Question: i'm making 8x32b register file below is my verilog code
'''
module register_file(clk, reset, dstW, valW, write, srcA, srcB, valA, valB );
input clk;
input reset;
input[2:0] dstW;
input[31:0] valW;
input write;
input[2:0] srcA;
input[2:0] srcB;
output[31:0] valA;
output[31:0] valB;
reg[31:0] r0eax, r1ecx, r2edx, r3ebx, r4esi, r5edi, r6esp, r7edi;
wire[31:0] reg_input_0, reg_input_1, reg_input_2, reg_input3, reg_input4,
reg_input5, reg_input6, reg_input7;
wire[7:0] decoder_out, select;
assign valA =
(srcA == 3'b000) ? r0eax:
(srcA == 3'b001) ? r1ecx:
(srcA == 3'b010) ? r2edx:
(srcA == 3'b011) ? r3ebx:
(srcA == 3'b100) ? r4esi:
(srcA == 3'b101) ? r5edi:
(srcA == 3'b110) ? r6esp:
(srcA == 3'b111) ? r7edi: 32'bx;
assign valB =
(srcB == 3'b000) ? r0eax:
(srcB == 3'b001) ? r1ecx:
(srcB == 3'b010) ? r2edx:
(srcB == 3'b011) ? r3ebx:
(srcB == 3'b100) ? r4esi:
(srcB == 3'b101) ? r5edi:
(srcB == 3'b110) ? r6esp:
(srcB == 3'b111) ? r7edi: 32'bx;
assign decoder_out[0] = (dstW == 3'b000)? 1'b1 : 1'b0;
assign decoder_out[1] = (dstW == 3'b001)? 1'b1 : 1'b0;
assign decoder_out[2] = (dstW == 3'b010)? 1'b1 : 1'b0;
assign decoder_out[3] = (dstW == 3'b011)? 1'b1 : 1'b0;
assign decoder_out[4] = (dstW == 3'b100)? 1'b1 : 1'b0;
assign decoder_out[5] = (dstW == 3'b101)? 1'b1 : 1'b0;
assign decoder_out[6] = (dstW == 3'b110)? 1'b1 : 1'b0;
assign decoder_out[7] = (dstW == 3'b111)? 1'b1 : 1'b0;
and(select[0], write, decoder_out[0]);
and(select[1], write, decoder_out[1]);
and(select[2], write, decoder_out[2]);
and(select[3], write, decoder_out[3]);
and(select[4], write, decoder_out[4]);
and(select[5], write, decoder_out[5]);
and(select[6], write, decoder_out[6]);
and(select[7], write, decoder_out[7]);
assign reg_input_0 = select[0] ? valW : r0eax;
assign reg_input_1 = select[1] ? valW : r1ecx;
assign reg_input_2 = select[2] ? valW : r2edx;
assign reg_input_3 = select[3] ? valW : r3ebx;
assign reg_input_4 = select[4] ? valW : r4esi;
assign reg_input_5 = select[5] ? valW : r5edi;
assign reg_input_6 = select[6] ? valW : r6esp;
assign reg_input_7 = select[7] ? valW : r7edi;
always @(posedge clk or negedge reset)
begin
if(!reset) begin
r0eax <= 32'b0;
r1ecx <= 32'b0;
r2edx <= 32'b0;
r3ebx <= 32'b0;
r4esi <= 32'b0;
r5edi <= 32'b0;
r6esp <= 32'b0;
r7edi <= 32'b0;
end
else begin
r0eax <= reg_input_0;
r1ecx <= reg_input_1;
r2edx <= reg_input_2;
r3ebx <= reg_input_3;
r4esi <= reg_input_4;
r5edi <= reg_input_5;
r6esp <= reg_input_6;
r7edi <= reg_input_7;
end
end
endmodule
'''
and testbench is as follows
'''
module tttt;
// Inputs
reg clk;
reg reset;
reg [2:0] dstW;
reg [31:0] valW;
reg write;
reg [2:0] srcA;
reg [2:0] srcB;
// Outputs
wire [31:0] valA;
wire [31:0] valB;
integer i;
// Instantiate the Unit Under Test (UUT)
register_file uut (
.clk(clk),
.reset(reset),
.dstW(dstW),
.valW(valW),
.write(write),
.srcA(srcA),
.srcB(srcB),
.valA(valA),
.valB(valB)
);
initial begin
// Initialize Inputs
clk = 0;
reset = 1;
dstW = 0;
valW = 0;
write = 0;
srcA = 0;
srcB = 0;
i =0;
#10
reset = 0;
#10
reset = 1;
// Wait 100 ns for global reset to finish
#100;
clk=1;
valW = 100;
write = 1;
for(i=0; i<8; i = i+1) begin
clk =0;
#10;
dstW = i;
clk = 1;
#10;
clk =0;
#10;
valW = valW + 10;
clk =1;
#10;
end
#100;
write =0;
for(i=0; i<8; i=i+1 ) begin
clk = 0;
#10;
srcA = i;
srcB = i;
#10;
clk=1;
#10;
end
clk =0;
#10;
clk = 1;
// Add stimulus here
end
endmodule
'''
and result

it just results 0 value after third i value.
i checked using red rectangular. could you give me a advice ? thanks in advance
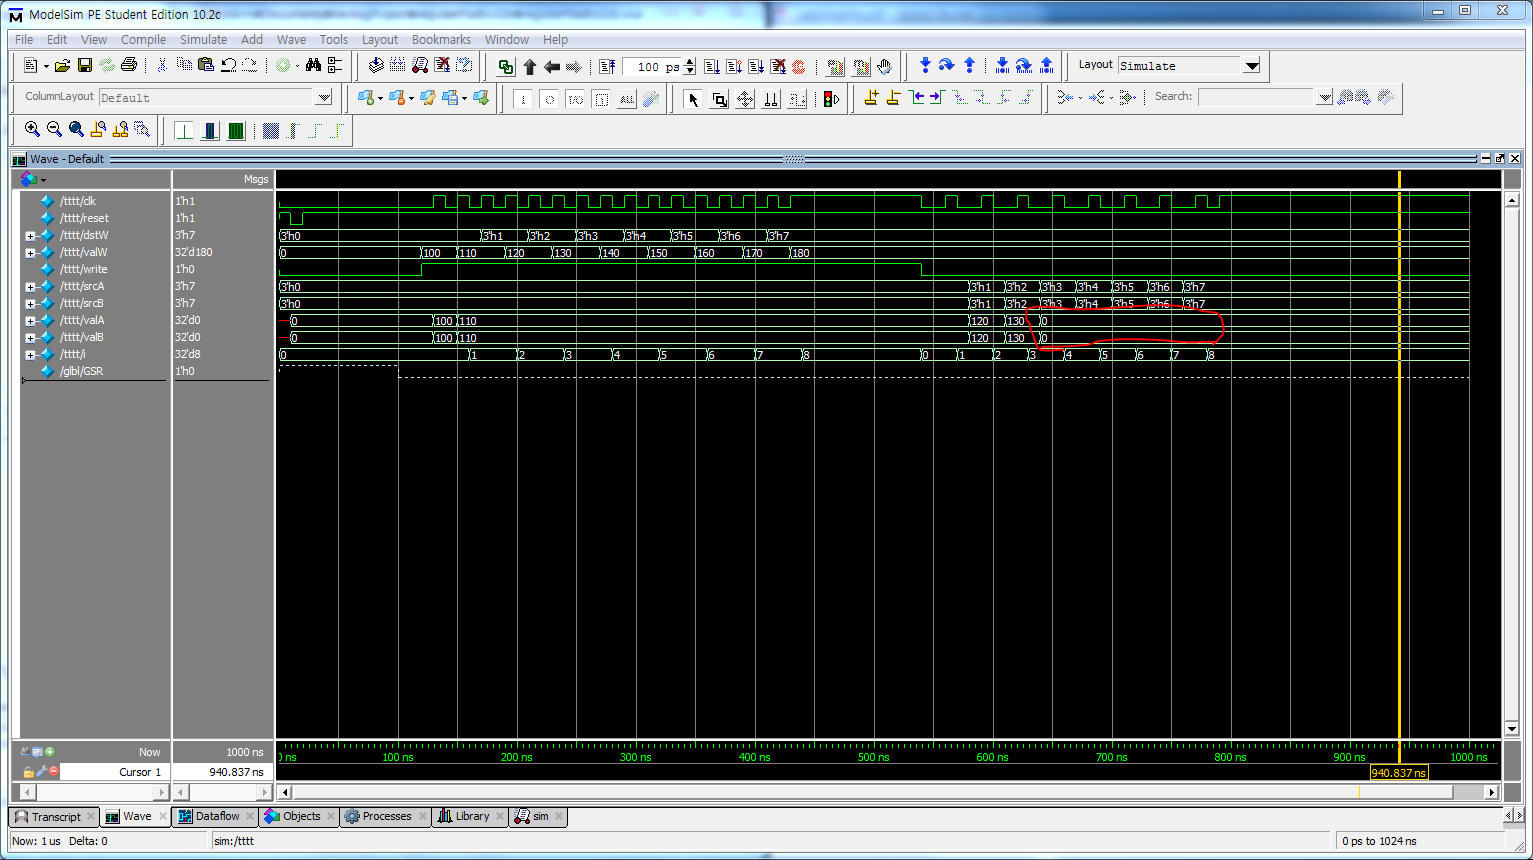
Answer: When you synthetize your design, these warnings show up:
'''
WARNING:Xst:1780 - Signal <reg_input7> is never used or assigned. This unconnected signal will be trimmed during the optimization process.
WARNING:Xst:1780 - Signal <reg_input6> is never used or assigned. This unconnected signal will be trimmed during the optimization process.
WARNING:Xst:1780 - Signal <reg_input5> is never used or assigned. This unconnected signal will be trimmed during the optimization process.
WARNING:Xst:1780 - Signal <reg_input4> is never used or assigned. This unconnected signal will be trimmed during the optimization process.
WARNING:Xst:1780 - Signal <reg_input3> is never used or assigned. This unconnected signal will be trimmed during the optimization process.
'''
If the synthetizer detects that those signals are not being used, it discards them. Note that these signals affect the selection of registers 3 to 7, and because of that, you cannot see the loaded value when you read them.
But... your code assigns and use these signals, doesn't it?
'''
assign reg_input_0 = select[0] ? valW : r0eax;
assign reg_input_1 = select[1] ? valW : r1ecx;
assign reg_input_2 = select[2] ? valW : r2edx;
assign reg_input_3 = select[3] ? valW : r3ebx;
assign reg_input_4 = select[4] ? valW : r4esi;
assign reg_input_5 = select[5] ? valW : r5edi;
assign reg_input_6 = select[6] ? valW : r6esp;
assign reg_input_7 = select[7] ? valW : r7edi;
'''
What makes reg_input_0,1 and 2 different from reg_input_3,4,5,6 and 7 ? This:
'''
wire[31:0] reg_input_0, reg_input_1, reg_input_2, reg_input3, reg_input4,
reg_input5, reg_input6, reg_input7;
'''
Look: 'reg_input_0', 'reg_input_1' and 'reg_input_2'. Then, reg_input3 (where's the underscore??)
As 'reg_input_3' to 'reg_input_7' are not defined, they default to a 1-bit signal, instead of 32 bits. When you use the multiplexer, at 'reg_input_3' for instance, to define its value...
'''
assign reg_input_3 = select[3] ? valW : r3ebx;
'''
You are actually synthetizing this:
'''
assign reg_input_3 = select[3] ? valW[0] : r3ebx[0];
'''
And in your clocked always, the actual register assignment is not as this:
'''
r3ebx <= reg_input_3;
'''
But as this:
'''
r3ebx[0] <= reg_input_3;
'''
This description of yours causes feedback from the register output through the input via the mentioned multiplexor. While this is ok when the there's a clock triggered register, if the synthetizer doesn't detect it, you will end up generating a lot of unnecesary multiplexers. Look at this generated schematic from the results of the synthesis process (synthetizer is XST)

The eight squares at the right are your eight registers. At the left, there are a massive amount of multiplexers. I cannot show you all of them, because the generated schematic it's too large for screen capture.
I suggest not to use an explicit loopback path with the multiplexor to decide when to write a new value to the register. Instead of that, modify your synchronous always to load a new value into the register only if that register is selected for writting:
'''
always @(posedge clk or negedge reset)
begin
if(!reset) begin
r0eax <= 32'b0;
r1ecx <= 32'b0;
r2edx <= 32'b0;
r3ebx <= 32'b0;
r4esi <= 32'b0;
r5edi <= 32'b0;
r6esp <= 32'b0;
r7edi <= 32'b0;
end
else begin
if (select[0])
r0eax <= valW;
if (select[1])
r1ecx <= valW;
if (select[2])
r2edx <= valW;
if (select[3])
r3ebx <= valW;
if (select[4])
r4esi <= valW;
if (select[5])
r5edi <= valW;
if (select[6])
r6esp <= valW;
if (select[7])
r7edi <= valW;
end
end
'''
This description allows the synthetizer to infer a register with CLK and CE inputs: the register will accept a new value from its D input if CE is enabled. If not, the value doesn't change. Your description makes the register to change its value on every clock cycle, whether is needed or not.
Now the circuit inferred is as this (it actually fits on screen!):

With this proposed solution, the first block, where the different reg_input_X signals are assigned, can be eliminated.
Tested using ISIM with ISE Webpack 12.4 and works :)